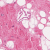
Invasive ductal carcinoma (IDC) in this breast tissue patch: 0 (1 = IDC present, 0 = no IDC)